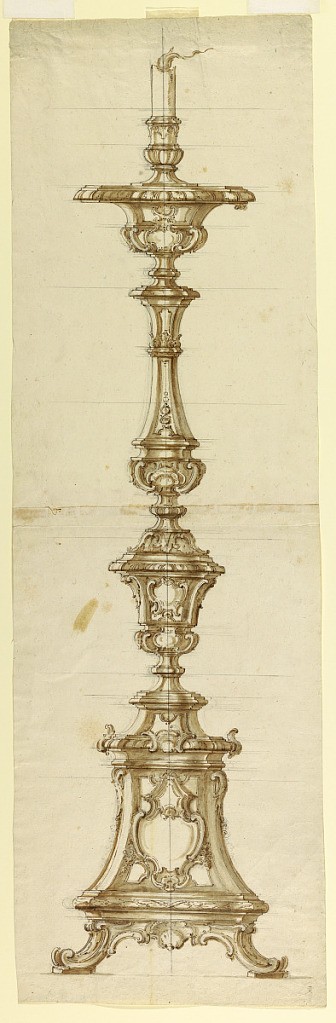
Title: Design for a Silver Candl
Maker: Vittorio Maria Bigari, 1692–1776
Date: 1725–40
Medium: Pen and brown ink, brown wash, black chalk Support: white laid paper, joined at center
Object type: Drawing
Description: Vertical format;